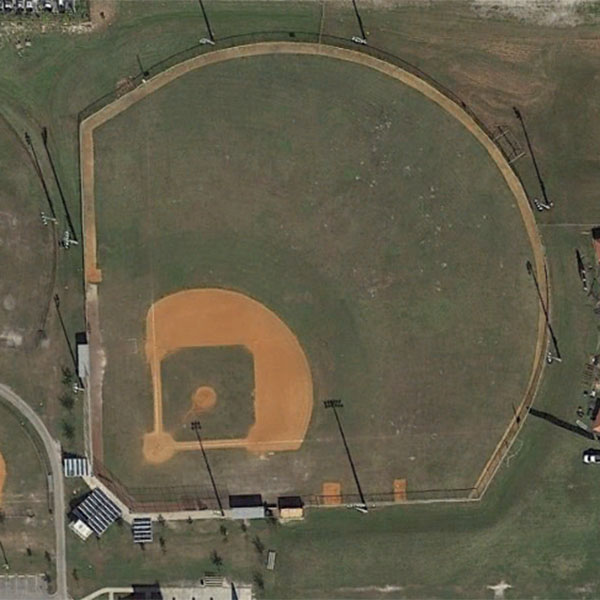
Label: BaseballField